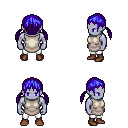
a pixel art fantasy rpg character, male body template, dark elf, purple skin, white tunic, white pants, blue twin-tailed hairstyle, brown shoes, four views (front, back, left, right), 2x2 character sprite sheet, small pixel art, hard edges, no anti-aliasing